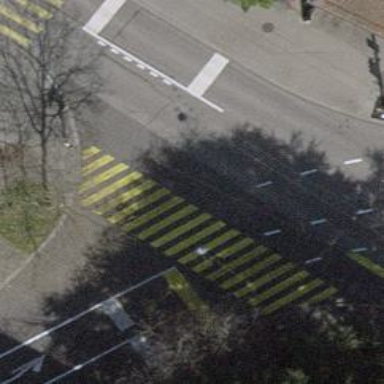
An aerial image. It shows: Crossing with traffic signals.